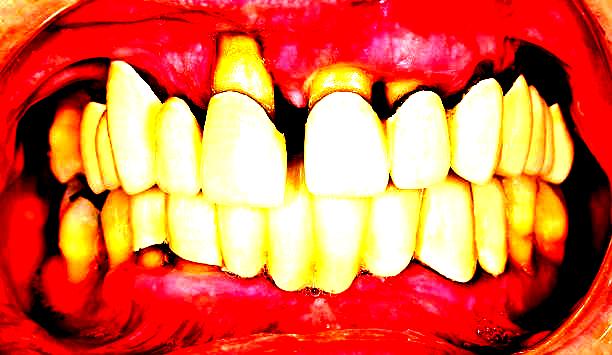
Condition: Gingivitis